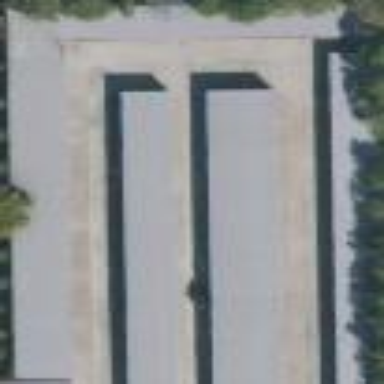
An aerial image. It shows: Warehouse.